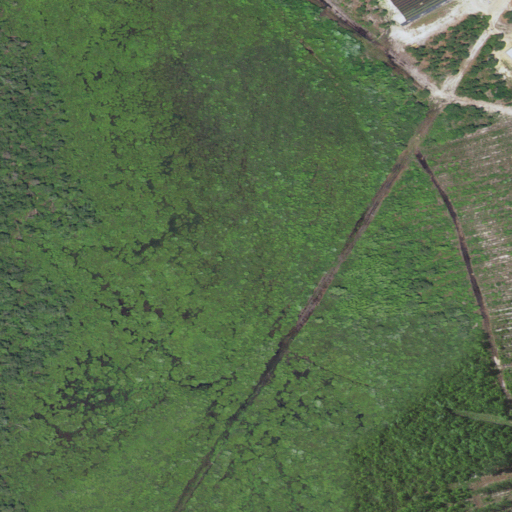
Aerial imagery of depression(s) in North Carolina named Spring Bay containing woody wetlands, grassland, herbaceous wetlands, open development, and low intensity development